Question: I have the following JavaScript variable that is injected into a web page by the server.
'''
<script type="text/javascript">
var jsonData = [{"display_mode":...}];
</script>
'''
There is a button on the page that will on demand send this data back via AJAX to have some transformation applied. This works in Chrome, FF, IE10 and IE11.
In IE8 and IE9, this array is being treated differently, when you use the IE8 debugger watch window, you see

When it sends this data to the server it looks like this:
'''
'{"0":{"display_mode":"TREE",...
'''
Notice how the array is now an object with string keys once it leaves the browser, but it is an object with integer keys in the browser, and a real array when it was sent in the source.
It should look like:
'''
'[{"display_mode":"TREE",....
'''
What am I doing to trigger this behavior in this browser? Is there some way to NOT do trigger this behavior?
I'm using extjs4.2.2 to serialize the JSON, just like on IE10, and 11, Chrome and FF. Only on these versions of IE does it change the array into a keyed object for serialization
Right now I'm working on a solution where I will iterate the fake array and build a new valid array to send back to the webserver based upon the version detected by the extjs framework. I don't like adding code like this because version detection is fragile. I prefer this never happen in the first place.
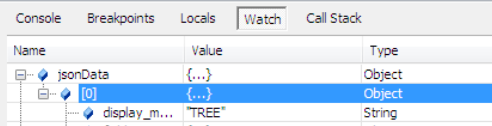
Answer: When you look at the original jsonData variable in IE8, it displays like this:

This will luckily also detect as NOT an array with Ext.isArray(). So, knowing the data structure, I can do the following:
'''
var fixed, items, t, i, transaction;
// This fix is here for ie8 and ie9 to turn the arrays back into arrays
if(!Ext.isArray(jsonData)) {
fixed = [];
for(t=0; t < jsonData.length; ++t) {
transaction = jsonData[t];
items = [];
for(i=0; i < transaction.items.length; ++i) {
items.push(transaction.items[i]);
}
transaction.items = items;
fixed.push(transaction);
}
jsonData = fixed;
}
'''
And after I do that, the debug displays it as:

Notice that after my correction, the "object" has something called [Methods]. This makes it serialize correctly as a JSON array. What I'm suspecting is happening, but I can't completely prove due to IE's crappy toolset is that they do the conversion from array to object while parsing the script tag. This doesn't cause any operational issues within the browser because these array/objects support length, which allows for loop iteration, Ext.each works, they behave internally like arrays. But the serializer recognizes the difference and send them back the wrong way.
One other data point as to what is going comes from the javascript console

jsonData looks like an object, but behaves like an array, in that I can get a valid value back for jsonData.length (this is before I "correct" the array). And if I create a real object x, and try to get it's length, I get undefined which I would expect. So I'm going to chalk this one up to yet another IE defect. If anyone else hits this problem, at least it will be easier to solve.